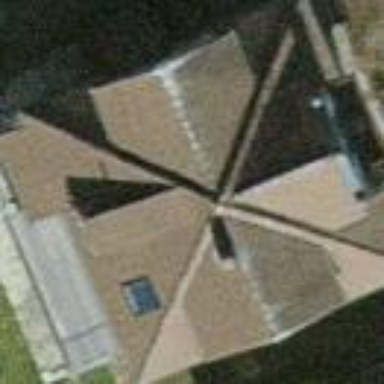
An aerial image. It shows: House with pyramidal roof shape.